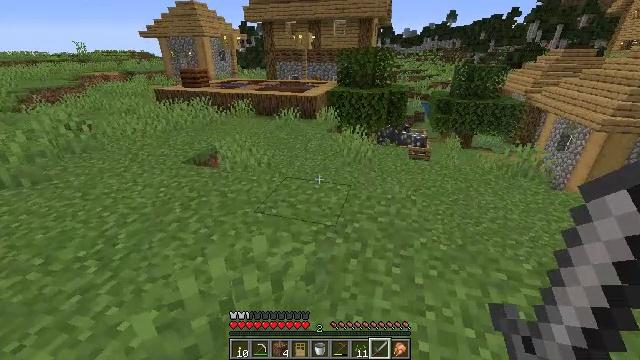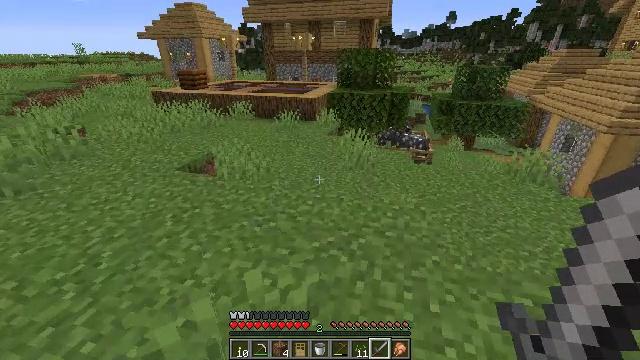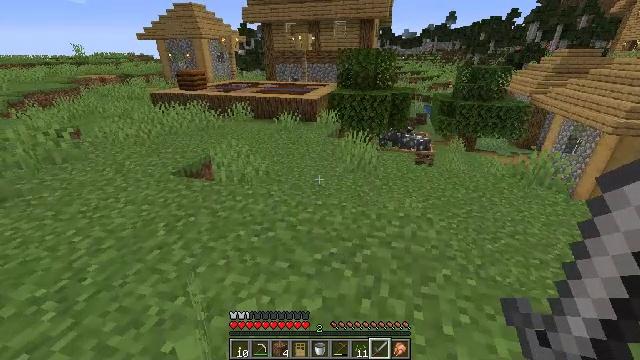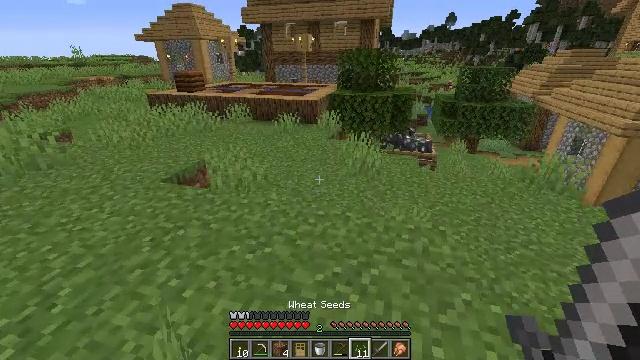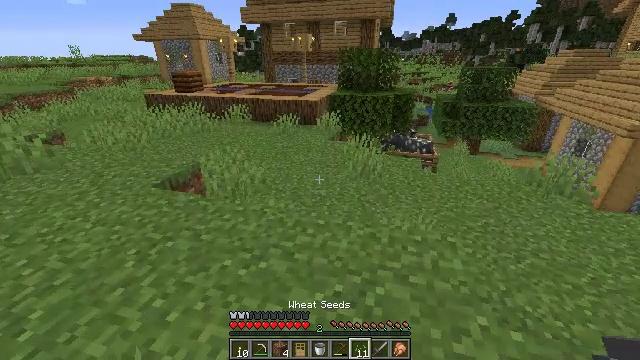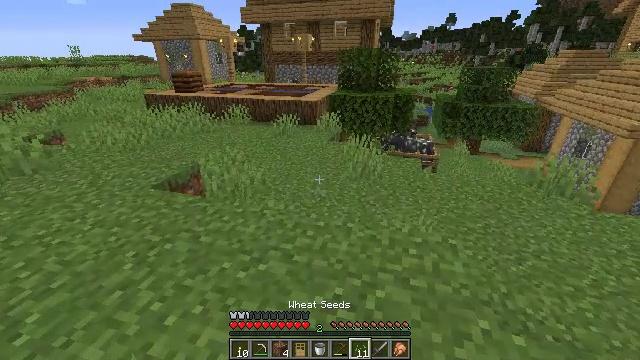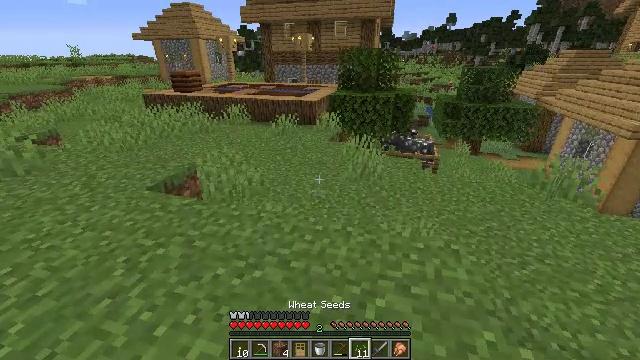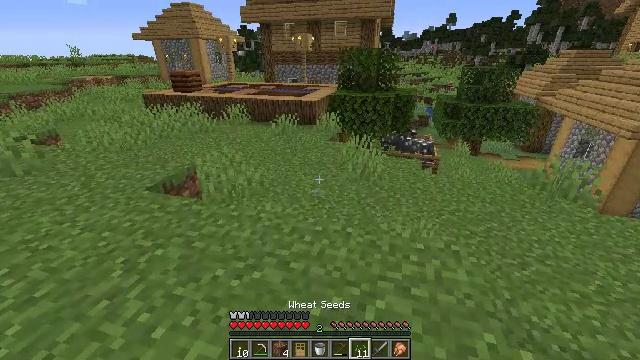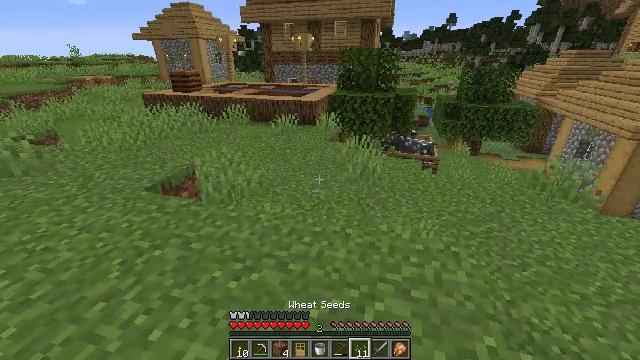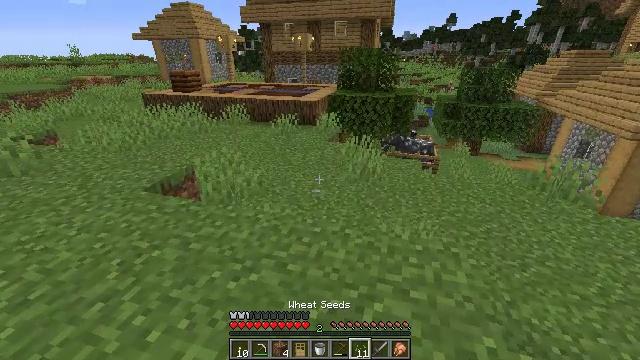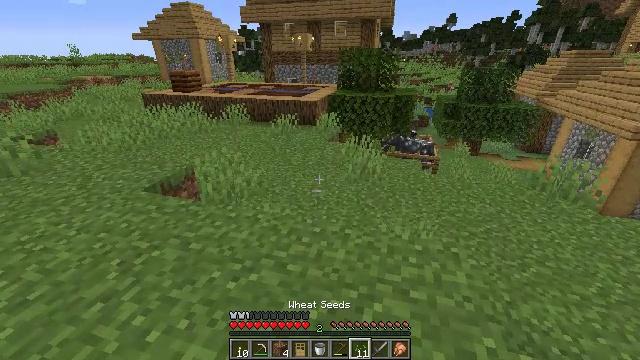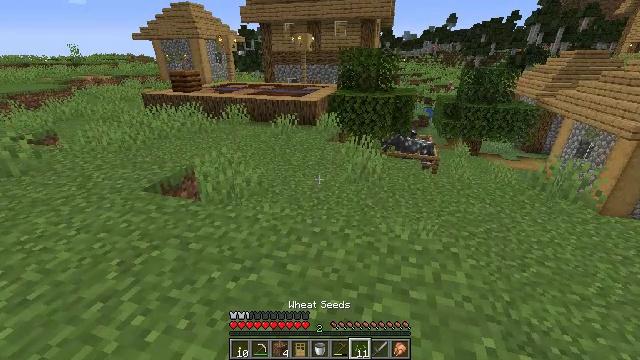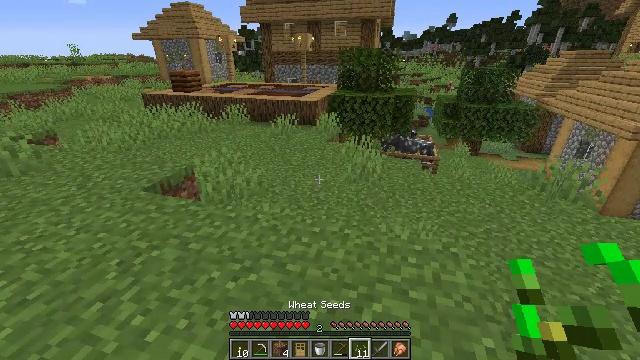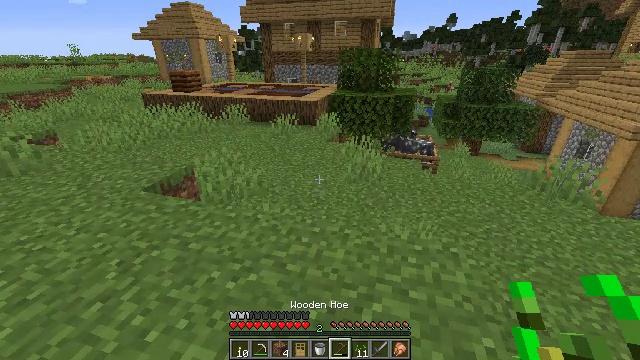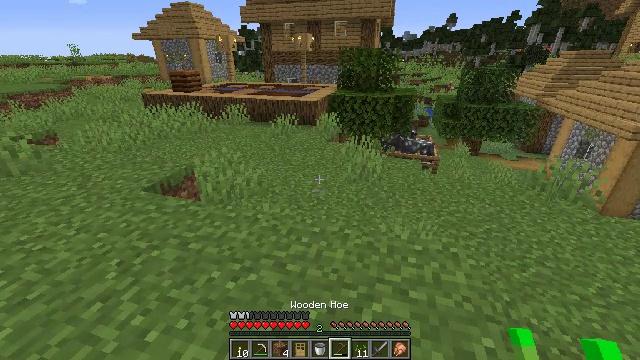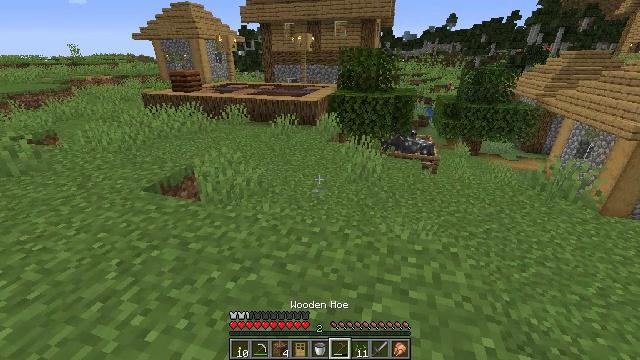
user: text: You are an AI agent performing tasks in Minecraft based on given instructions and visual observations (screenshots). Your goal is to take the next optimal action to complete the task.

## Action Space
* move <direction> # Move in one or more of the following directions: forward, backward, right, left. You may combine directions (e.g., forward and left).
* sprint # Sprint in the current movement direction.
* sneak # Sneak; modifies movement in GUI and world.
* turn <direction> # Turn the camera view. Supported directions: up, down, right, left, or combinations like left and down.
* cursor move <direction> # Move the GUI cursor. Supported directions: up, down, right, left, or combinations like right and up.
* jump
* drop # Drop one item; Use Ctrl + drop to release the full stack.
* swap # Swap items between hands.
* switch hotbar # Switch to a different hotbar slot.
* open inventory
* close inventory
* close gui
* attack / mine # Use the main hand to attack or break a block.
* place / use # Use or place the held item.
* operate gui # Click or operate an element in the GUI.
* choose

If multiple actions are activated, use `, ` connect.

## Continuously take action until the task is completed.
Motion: motion action
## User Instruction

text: Reclaim the oak fence gate by mining.
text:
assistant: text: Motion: move forward
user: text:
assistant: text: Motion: move forward
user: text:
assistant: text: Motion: move forward
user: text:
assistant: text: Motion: no_op
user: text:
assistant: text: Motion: no_op
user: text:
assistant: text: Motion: no_op
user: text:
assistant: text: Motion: no_op
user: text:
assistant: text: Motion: no_op
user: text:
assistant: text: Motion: no_op
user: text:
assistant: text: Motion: no_op
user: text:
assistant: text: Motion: no_op
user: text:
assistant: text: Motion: no_op
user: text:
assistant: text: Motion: no_op
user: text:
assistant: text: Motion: no_op
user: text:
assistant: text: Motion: no_op
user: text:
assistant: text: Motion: no_op
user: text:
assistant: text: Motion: no_op
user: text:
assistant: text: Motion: no_op
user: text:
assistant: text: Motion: no_op
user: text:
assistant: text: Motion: no_op
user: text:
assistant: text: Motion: turn right
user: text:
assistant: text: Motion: no_op
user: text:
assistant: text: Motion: no_op
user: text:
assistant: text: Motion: move forward
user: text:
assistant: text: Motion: move forward
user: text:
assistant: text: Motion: move forward
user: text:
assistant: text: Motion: move forward
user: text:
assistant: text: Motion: move forward
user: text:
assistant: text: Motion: move forward
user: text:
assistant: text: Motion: move forward